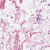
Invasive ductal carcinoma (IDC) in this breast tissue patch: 0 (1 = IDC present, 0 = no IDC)